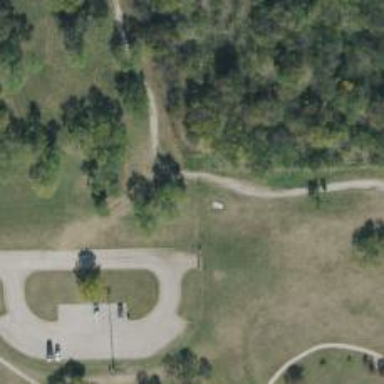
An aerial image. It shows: Disc golf basket.